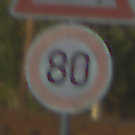
Verkehrszeichen: Geschwindigkeit80
Zusatzzeichen oben: SchleuderOderRutschgefahr
Umgebung: Outdoor, RoadRail
Tageszeit: SunriseSunset
Wetter: Clear
Licht: Natural
Jahreszeit: NotSpecified
Kontrast: HighContrast